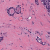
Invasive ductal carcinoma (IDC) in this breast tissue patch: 0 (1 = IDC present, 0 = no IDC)